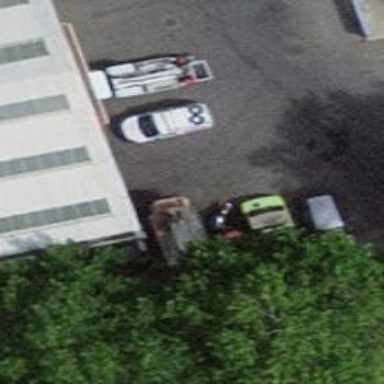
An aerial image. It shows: Car repair shop.